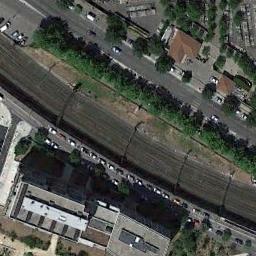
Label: railway